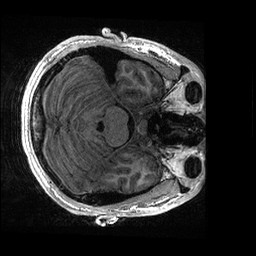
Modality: T1w
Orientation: axial
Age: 20
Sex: male
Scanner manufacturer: ge
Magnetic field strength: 3 T
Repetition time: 0.006952 s
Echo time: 0.00292 s